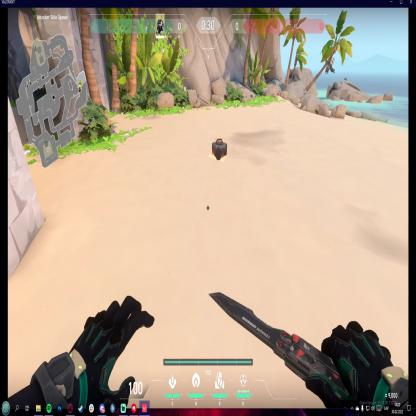
Label: dropped spike